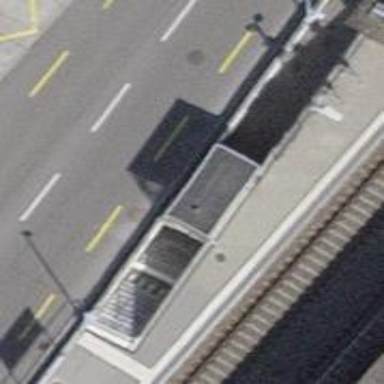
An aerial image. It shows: Asphalt road with steps leading into tunnel.